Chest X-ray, PA view. Patient: 57 years old, sex M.
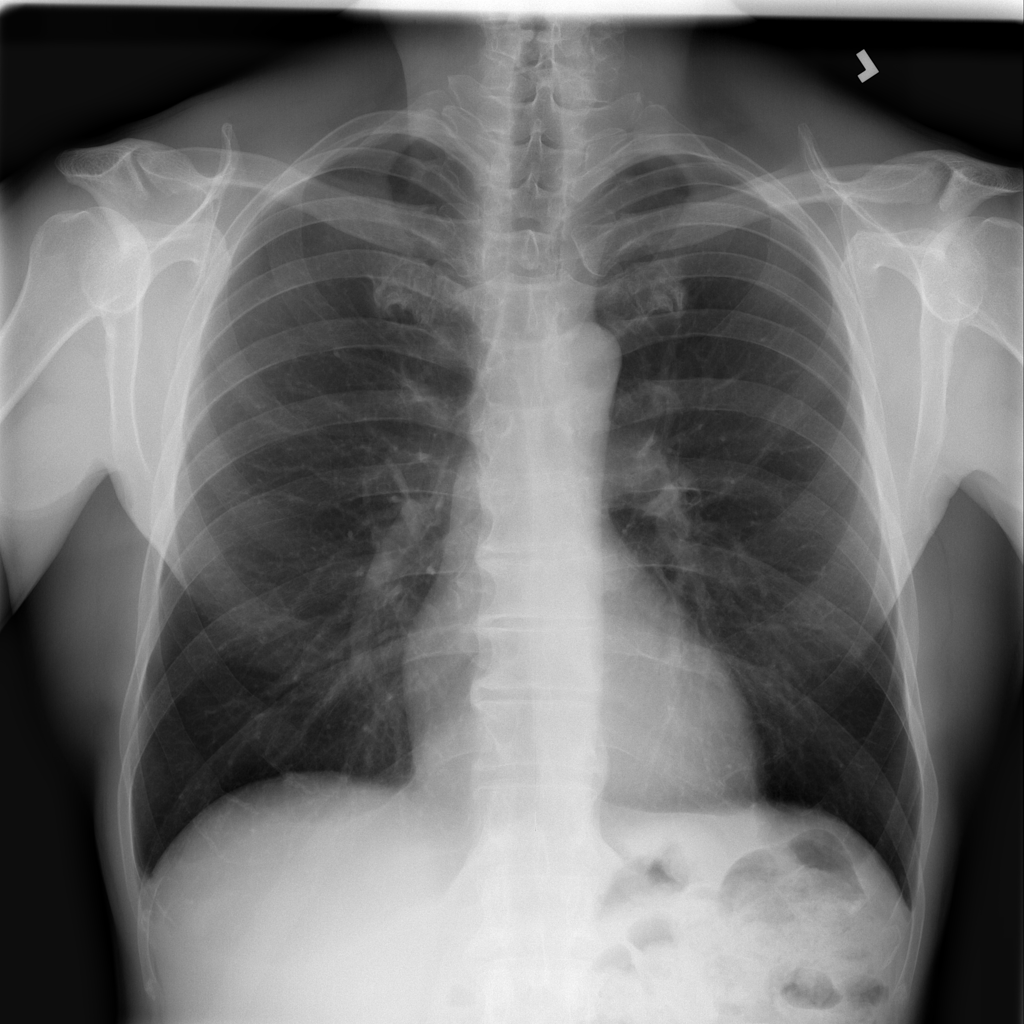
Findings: No Finding